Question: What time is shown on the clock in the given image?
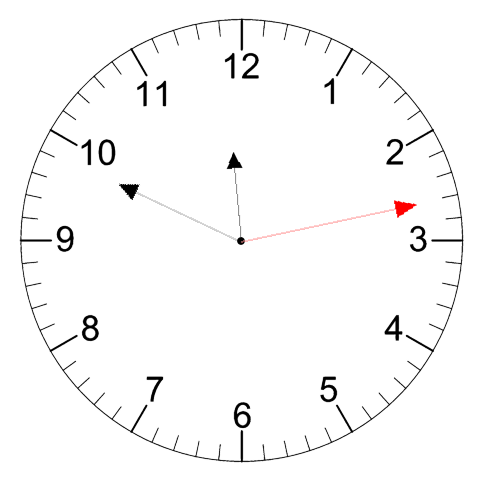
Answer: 11:49:13